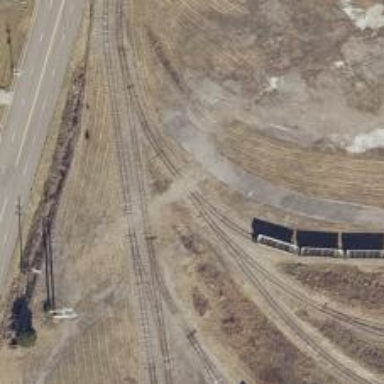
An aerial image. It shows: Disused railway spur line.